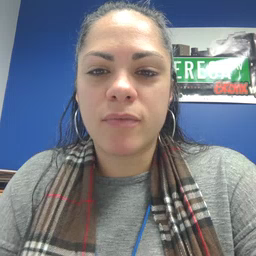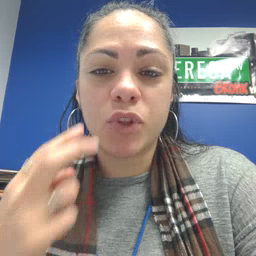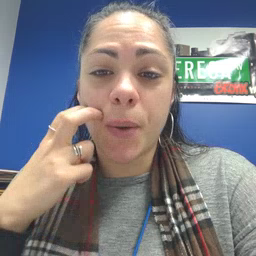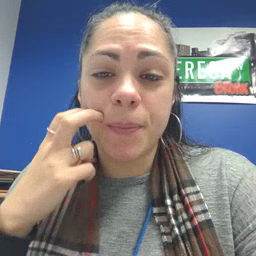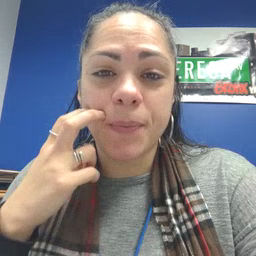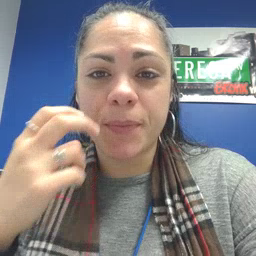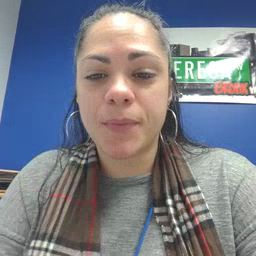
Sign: gum